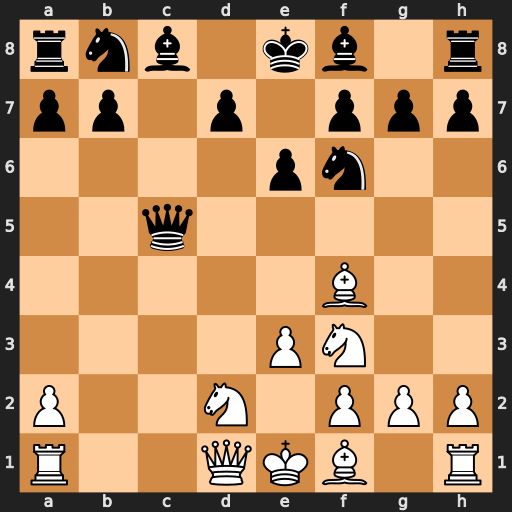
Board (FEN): rnb1kb1r/pp1p1ppp/4pn2/2q5/5B2/4PN2/P2N1PPP/R2QKB1R
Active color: w
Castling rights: KQkq
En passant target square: -
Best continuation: Rc1 Qxc1 Qxc1